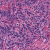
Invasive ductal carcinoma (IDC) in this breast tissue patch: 1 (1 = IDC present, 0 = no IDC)